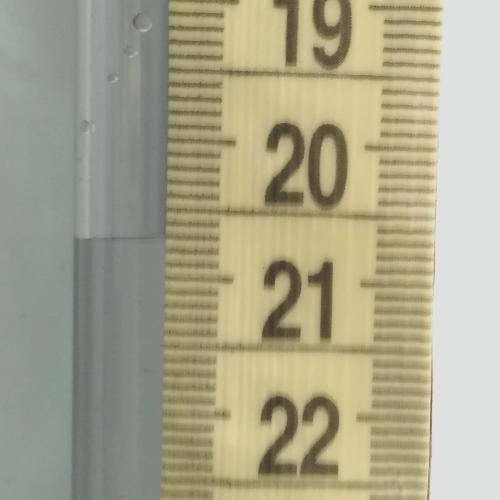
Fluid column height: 20.7 cm